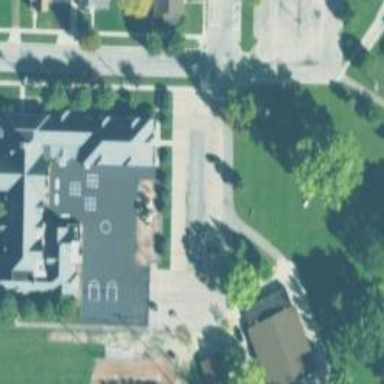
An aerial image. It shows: School building.